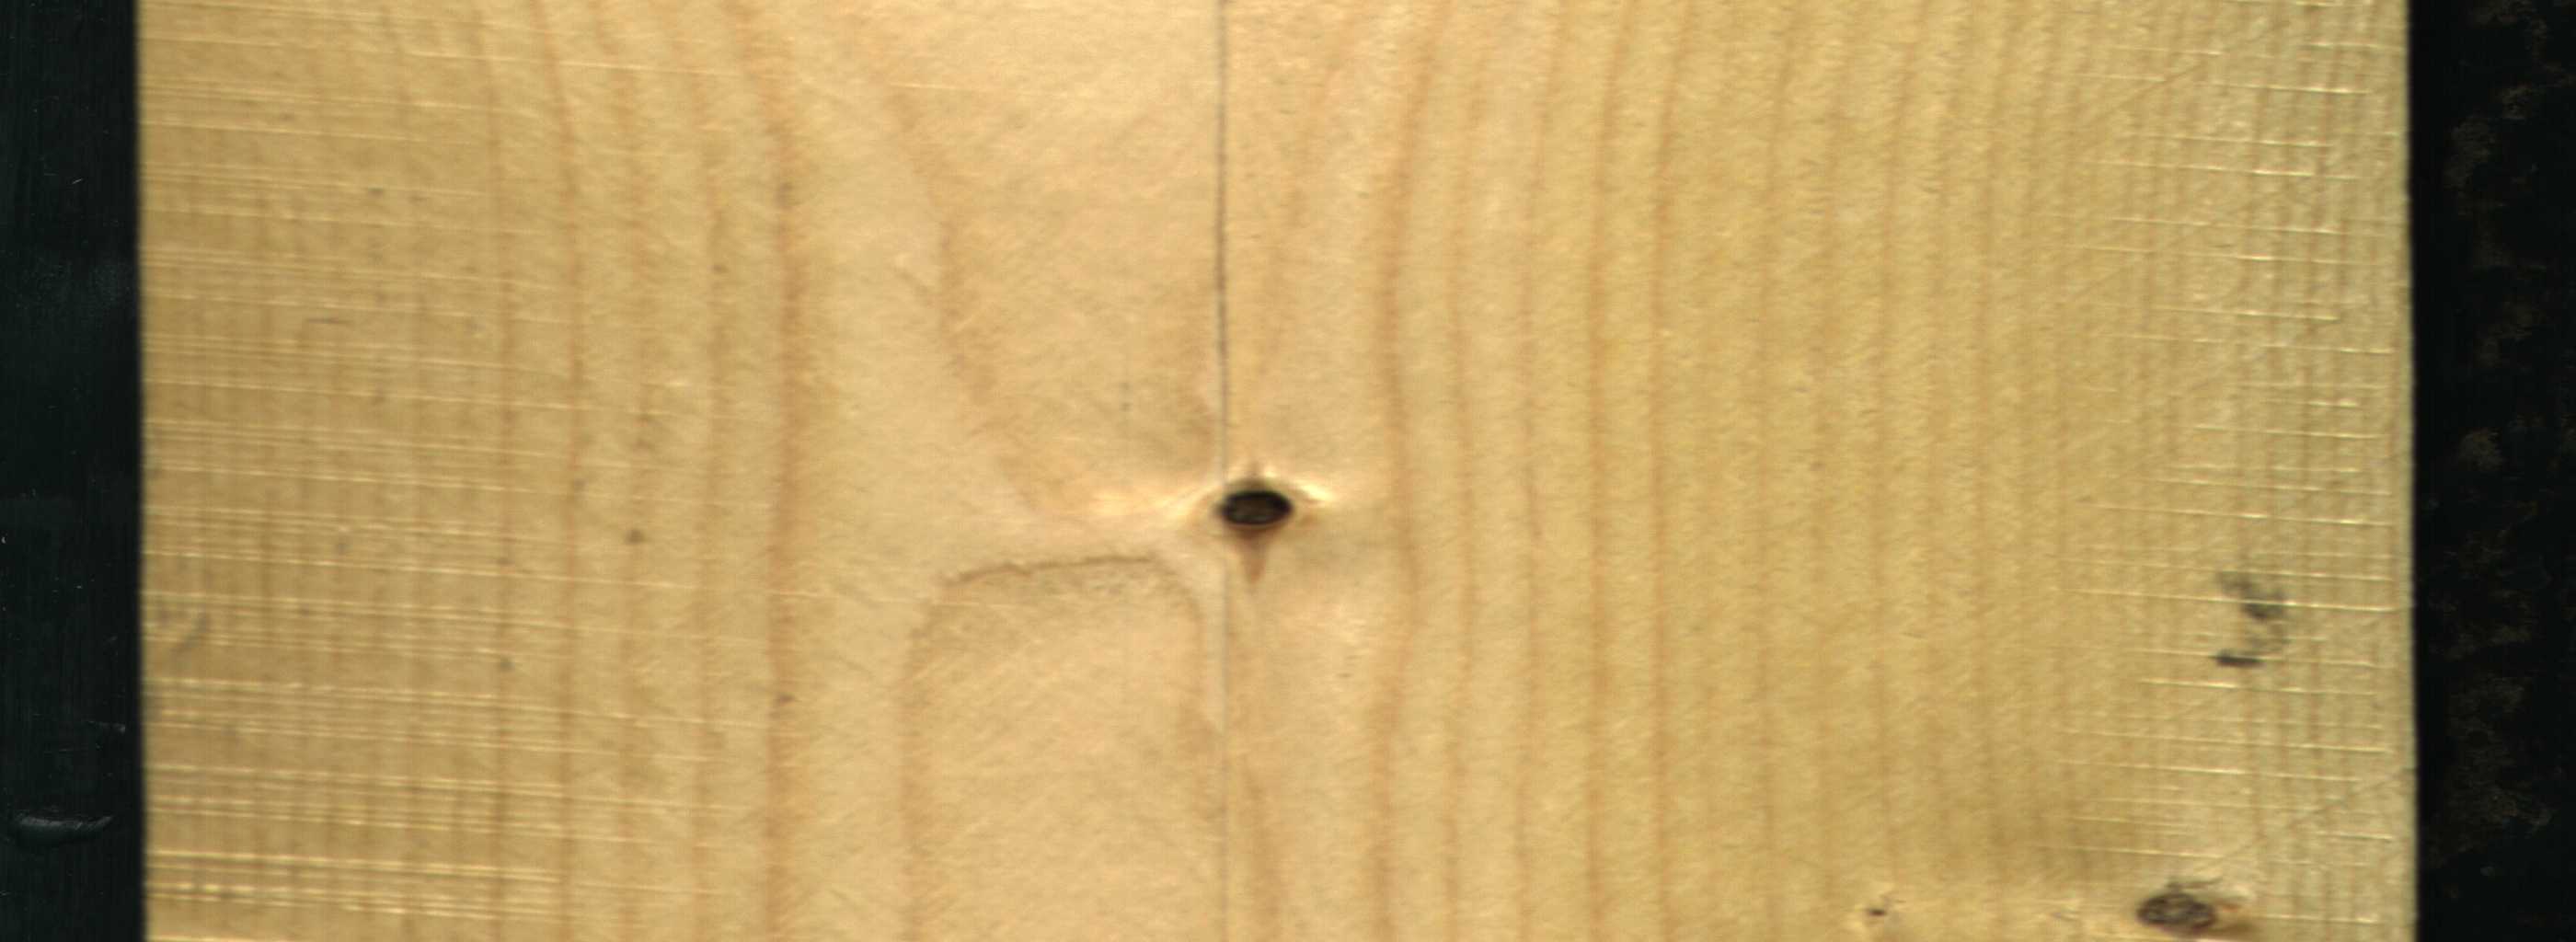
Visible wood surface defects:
Dead_Knot
Live_Knot